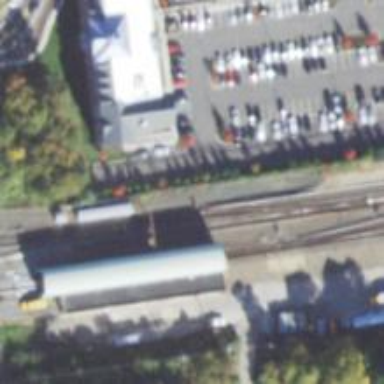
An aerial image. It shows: Electrified rail yard for railway service.